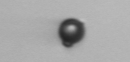
Label: bead